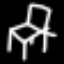
Label: chair